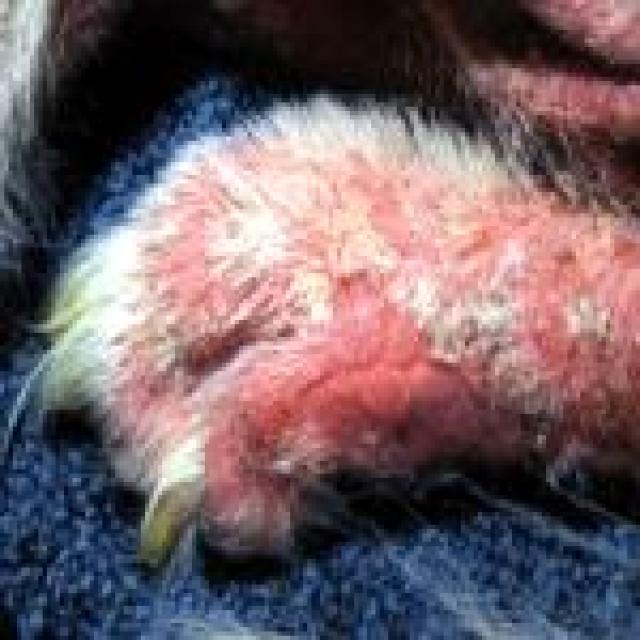
Canine fungal skin infection — characterized by alopecia, scaling, crusting, and circular lesions. Common agents include Malassezia and Candida species.